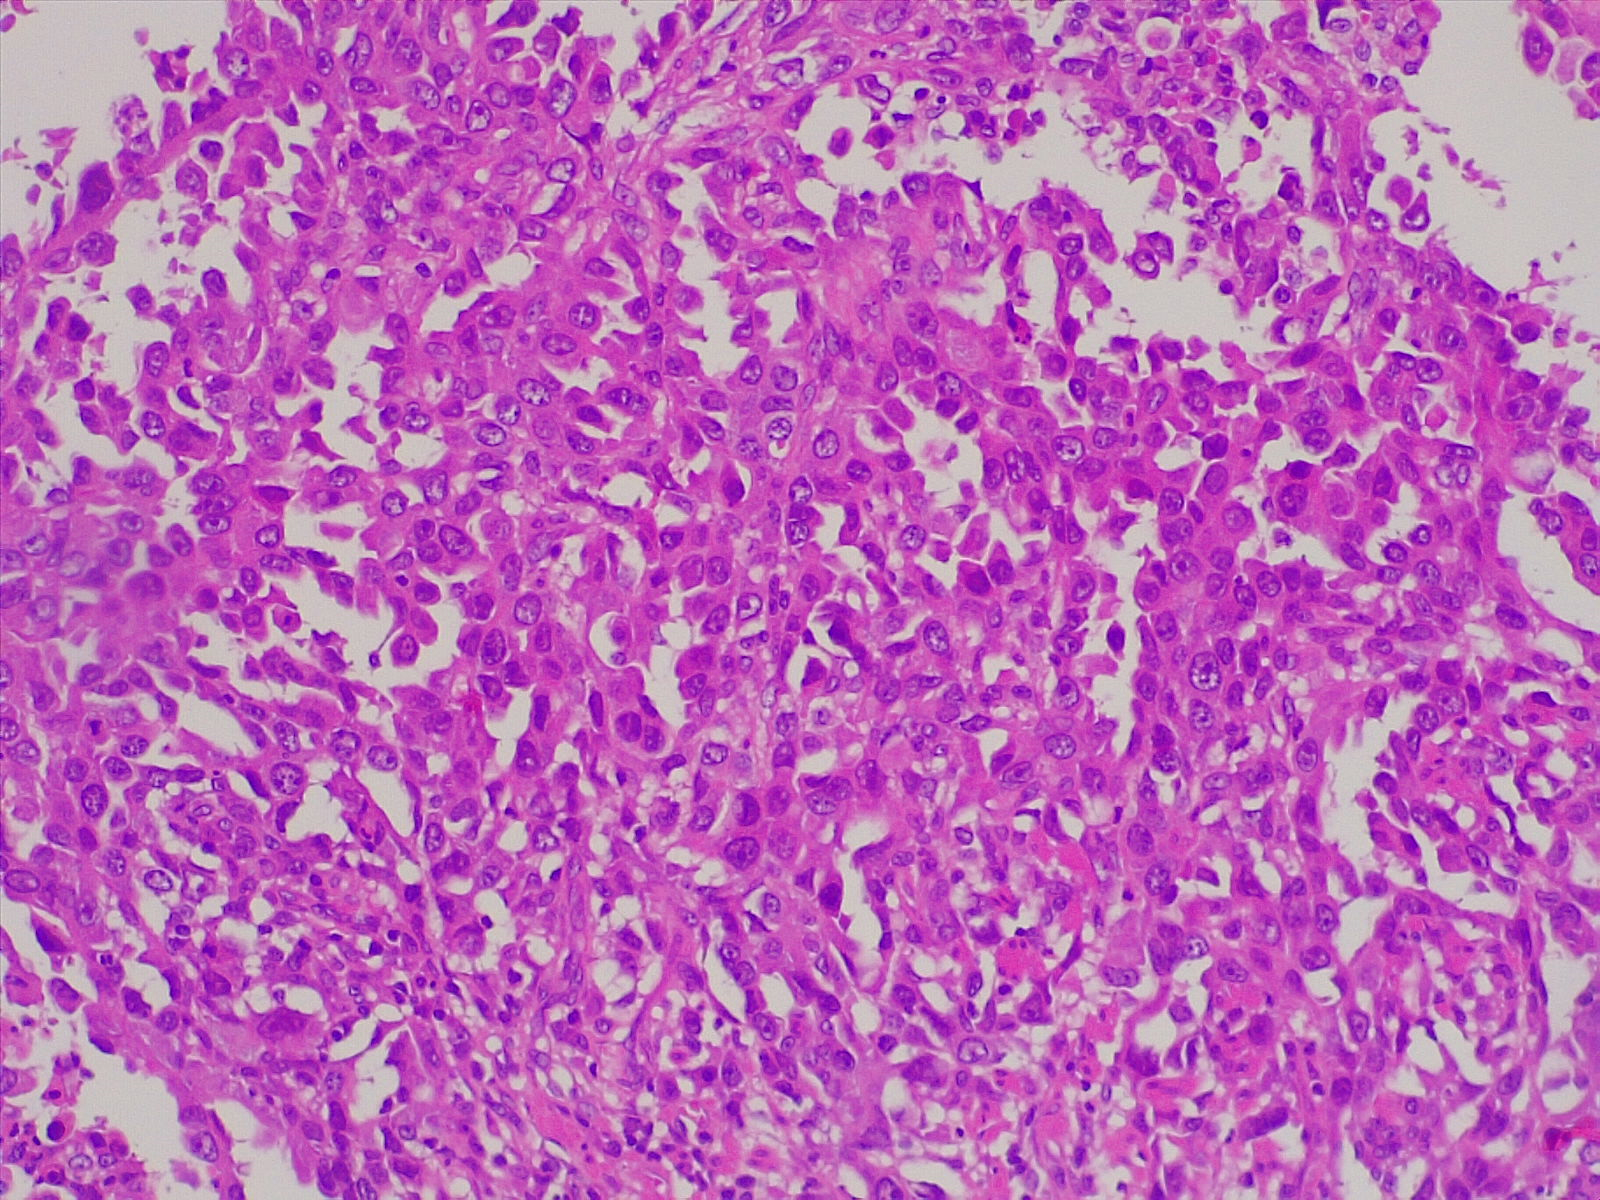
Label: lung adenocarcinoma, poorly differentiated